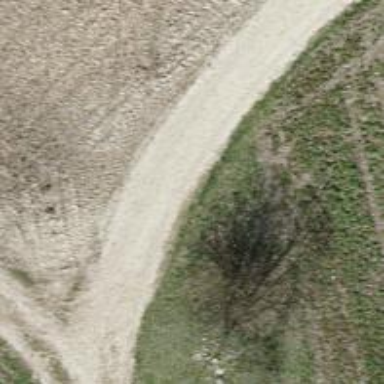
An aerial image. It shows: Track road with grade4 tracktype.